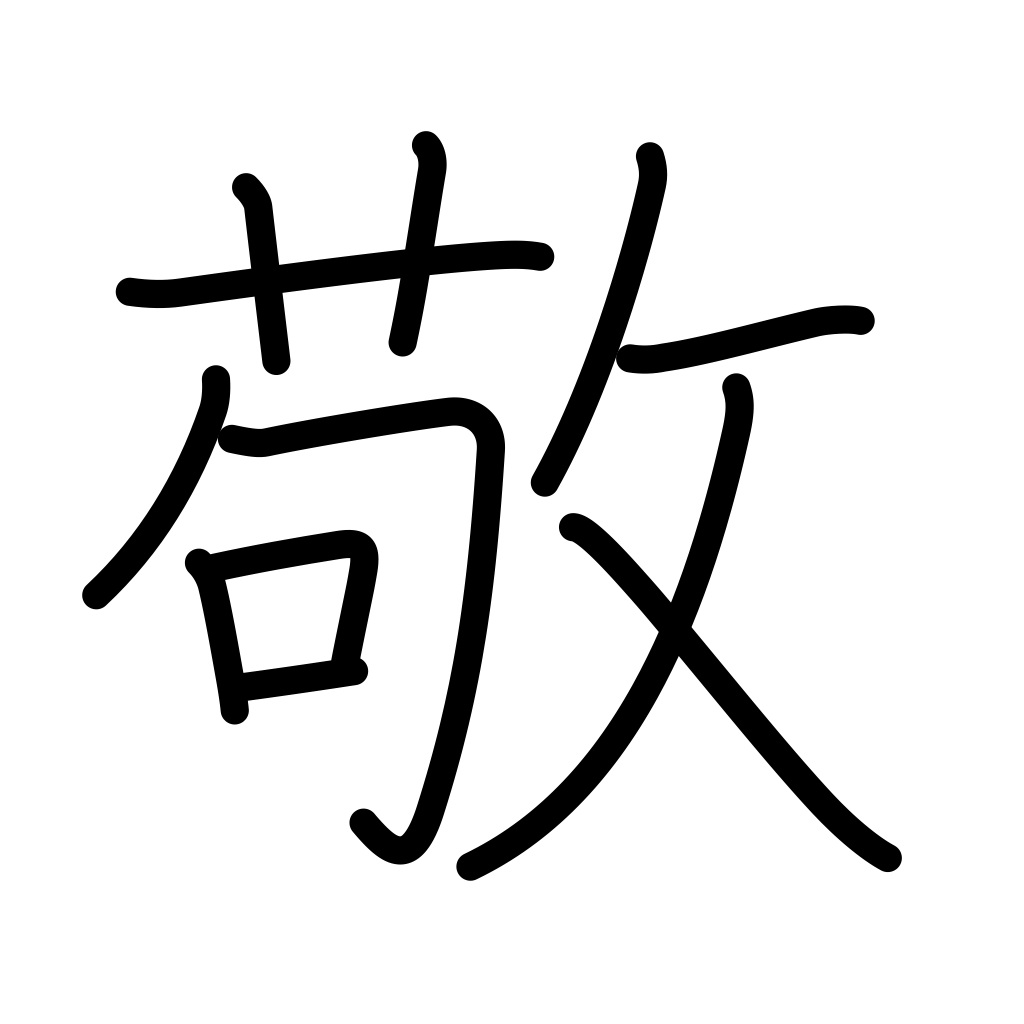
Meaning: awe, respect, honor, revere